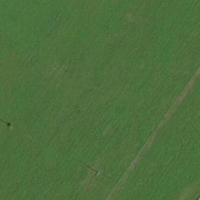
EUNIS habitat code: 24
Species observed at this site:
Gentianella campestris